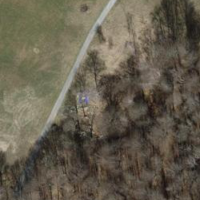
EUNIS habitat code: 41
Species observed at this site:
Barbitistes obtusus
Ephippiger persicarius
Fagus sylvatica
Leptophyes laticauda